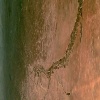
Label: land